Field crop: tomato
Growth stage: 1
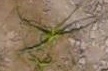
Species: cyperus